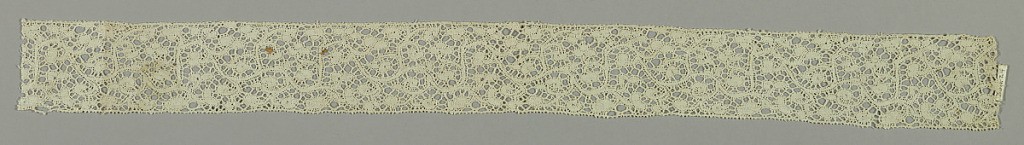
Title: Band
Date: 17th–18th century
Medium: linen Technique: bobbin lace, Binche style with no grounds
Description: Scroll pattern with brides.